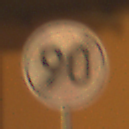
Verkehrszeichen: EndeGeschwindigkeit90
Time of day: Night
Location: Outdoor (Urban)
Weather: Clear
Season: NotSpecified
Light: Artificial